Question: I want to be able to send a link with pywhatkit on whatsapp, but when typing whenever it reaches the '/' it stops typing in the text box and starts typing in the object to look for other contacts, does anyone know how to solve this?
Able to send link on whatsapp.

my code:
'''
pywhatkit.sendwhatmsg_to_group_instantly('my_group_code', url)
#my_group_code is group invitation code
#url is the variable that contains the link
'''
it goes up to the part of searching for contacts after the first slash '/' is typed.
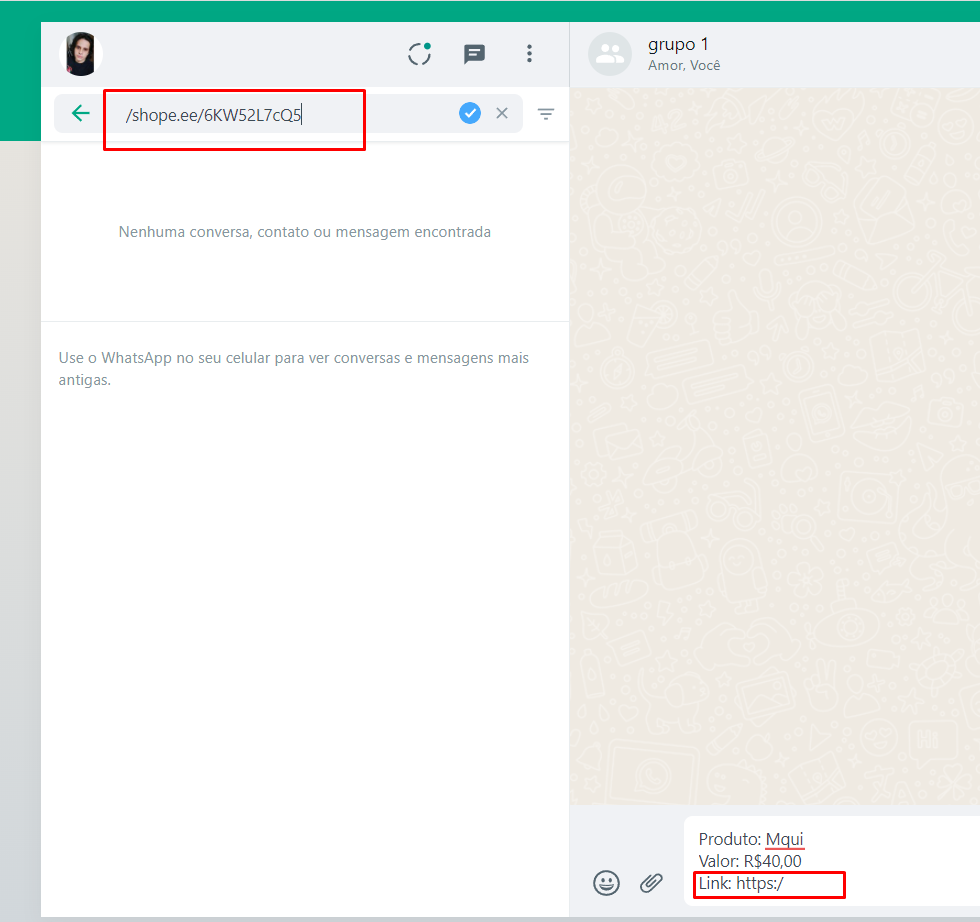
Answer: I found out that it's a whats app web shortcut that makes this happen when the library uses the same shortcut to type the slash '/', I didn't find a solution, but in a palliative way, I created a virtual machine with a layout all in English, inside it works perfectly.
Updating, on my machine now it worked, leave the windows keyboard layout with English United States US standard.